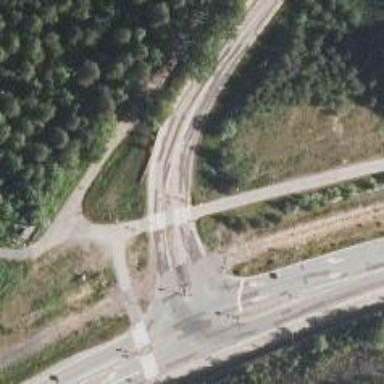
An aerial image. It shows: Secondary road.